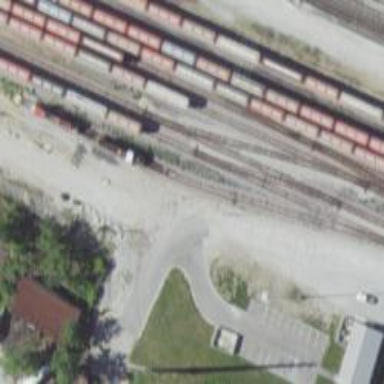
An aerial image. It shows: Railway siding with rails.